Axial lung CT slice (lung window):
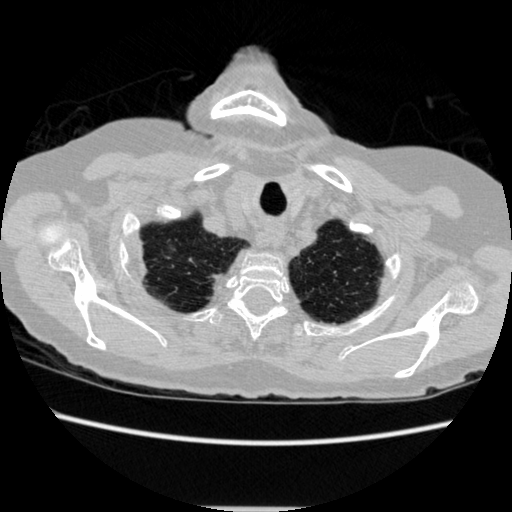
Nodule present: no